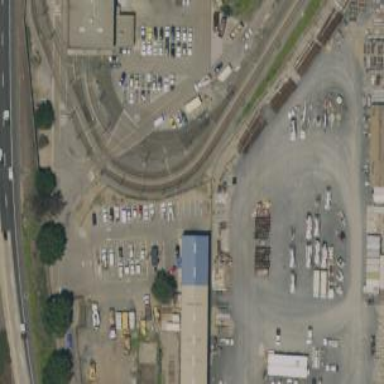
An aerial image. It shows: Light rail yard with electrified contact lines.